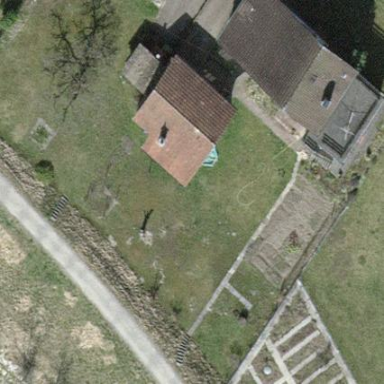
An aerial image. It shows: Hut.